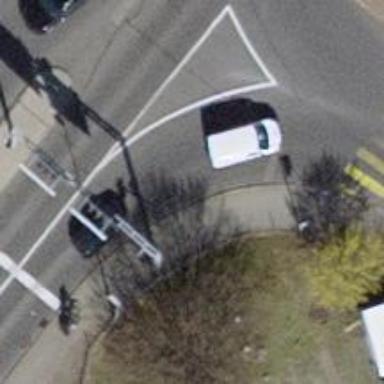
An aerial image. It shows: Road with traffic signals.